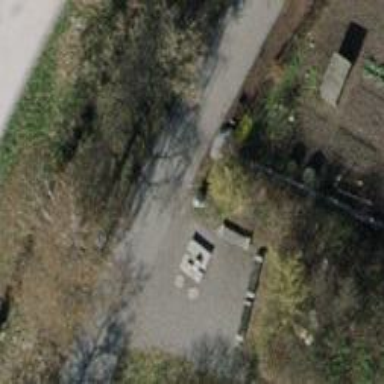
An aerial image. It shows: Bench for seating.